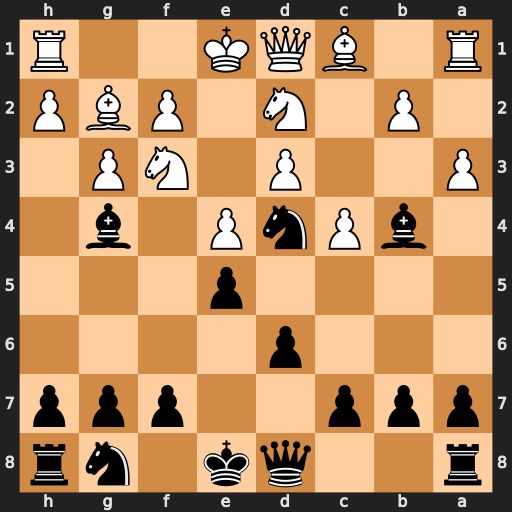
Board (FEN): r2qk1nr/ppp2ppp/3p4/4p3/1bPnP1b1/P2P1NP1/1P1N1PBP/R1BQK2R
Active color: b
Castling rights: KQkq
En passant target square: -
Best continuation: Bxd2+ Bxd2 Qf6 Nxd4 Bxd1